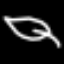
Label: leaf